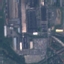
Label: Industrial